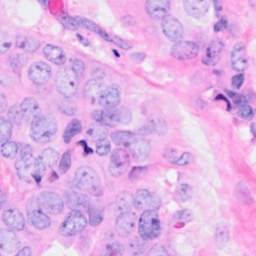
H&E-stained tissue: Breast